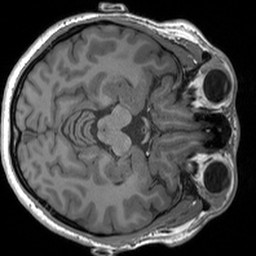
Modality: T1w
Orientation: axial
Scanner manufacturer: siemens
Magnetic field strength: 3 T
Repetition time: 1.54 s
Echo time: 0.00234 s